Question: I am doing some editings with an original source code in OpenCV package to do my tasks. There have been some other compilation errors after my modification. But I've already fixed them. Here comes the last one that I don't know how to remove it:

moreover, this run-time error does not give any output to the command line to ease the debugging
Is there any solution when bugs come out like this??
PS: the original code is the function cvFindExtrinsicCameraParams2 of calib3d.cpp
for convinience, I post the original OpenCV function here:
'''
CV_IMPL void cvFindExtrinsicCameraParams2( const CvMat* objectPoints,
const CvMat* imagePoints, const CvMat* A,
const CvMat* distCoeffs, CvMat* rvec, CvMat* tvec,
int useExtrinsicGuess )
{
const int max_iter = 20;
Ptr<CvMat> matM, _Mxy, _m, _mn, matL, matJ;
int i, count;
double a[9], ar[9]={1,0,0,0,1,0,0,0,1}, R[9];
double MM[9], U[9], V[9], W[3];
CvScalar Mc;
double param[6];
CvMat matA = cvMat( 3, 3, CV_64F, a );
CvMat _Ar = cvMat( 3, 3, CV_64F, ar );
CvMat matR = cvMat( 3, 3, CV_64F, R );
CvMat _r = cvMat( 3, 1, CV_64F, param );
CvMat _t = cvMat( 3, 1, CV_64F, param + 3 );
CvMat _Mc = cvMat( 1, 3, CV_64F, Mc.val );
CvMat _MM = cvMat( 3, 3, CV_64F, MM );
CvMat matU = cvMat( 3, 3, CV_64F, U );
CvMat matV = cvMat( 3, 3, CV_64F, V );
CvMat matW = cvMat( 3, 1, CV_64F, W );
CvMat _param = cvMat( 6, 1, CV_64F, param );
CvMat _dpdr, _dpdt;
CV_Assert( CV_IS_MAT(objectPoints) && CV_IS_MAT(imagePoints) &&
CV_IS_MAT(A) && CV_IS_MAT(rvec) && CV_IS_MAT(tvec) );
count = MAX(objectPoints->cols, objectPoints->rows);
matM = cvCreateMat( 1, count, CV_64FC3 );
_m = cvCreateMat( 1, count, CV_64FC2 );
cvConvertPointsHomogeneous( objectPoints, matM );
cvConvertPointsHomogeneous( imagePoints, _m );
cvConvert( A, &matA );
CV_Assert( (CV_MAT_DEPTH(rvec->type) == CV_64F || CV_MAT_DEPTH(rvec->type) == CV_32F) &&
(rvec->rows == 1 || rvec->cols == 1) && rvec->rows*rvec->cols*CV_MAT_CN(rvec->type) == 3 );
CV_Assert( (CV_MAT_DEPTH(tvec->type) == CV_64F || CV_MAT_DEPTH(tvec->type) == CV_32F) &&
(tvec->rows == 1 || tvec->cols == 1) && tvec->rows*tvec->cols*CV_MAT_CN(tvec->type) == 3 );
_mn = cvCreateMat( 1, count, CV_64FC2 );
_Mxy = cvCreateMat( 1, count, CV_64FC2 );
// normalize image points
// (unapply the intrinsic matrix transformation and distortion)
cvUndistortPoints( _m, _mn, &matA, distCoeffs, 0, &_Ar );
if( useExtrinsicGuess )
{
CvMat _r_temp = cvMat(rvec->rows, rvec->cols,
CV_MAKETYPE(CV_64F,CV_MAT_CN(rvec->type)), param );
CvMat _t_temp = cvMat(tvec->rows, tvec->cols,
CV_MAKETYPE(CV_64F,CV_MAT_CN(tvec->type)), param + 3);
cvConvert( rvec, &_r_temp );
cvConvert( tvec, &_t_temp );
}
else
{
Mc = cvAvg(matM);
cvReshape( matM, matM, 1, count );
cvMulTransposed( matM, &_MM, 1, &_Mc );
cvSVD( &_MM, &matW, 0, &matV, CV_SVD_MODIFY_A + CV_SVD_V_T );
// initialize extrinsic parameters
if( W[2]/W[1] < 1e-3 || count < 4 )
{
// a planar structure case (all M's lie in the same plane)
double tt[3], h[9], h1_norm, h2_norm;
CvMat* R_transform = &matV;
CvMat T_transform = cvMat( 3, 1, CV_64F, tt );
CvMat matH = cvMat( 3, 3, CV_64F, h );
CvMat _h1, _h2, _h3;
if( V[2]*V[2] + V[5]*V[5] < 1e-10 )
cvSetIdentity( R_transform );
if( cvDet(R_transform) < 0 )
cvScale( R_transform, R_transform, -1 );
cvGEMM( R_transform, &_Mc, -1, 0, 0, &T_transform, CV_GEMM_B_T );
for( i = 0; i < count; i++ )
{
const double* Rp = R_transform->data.db;
const double* Tp = T_transform.data.db;
const double* src = matM->data.db + i*3;
double* dst = _Mxy->data.db + i*2;
dst[0] = Rp[0]*src[0] + Rp[1]*src[1] + Rp[2]*src[2] + Tp[0];
dst[1] = Rp[3]*src[0] + Rp[4]*src[1] + Rp[5]*src[2] + Tp[1];
}
cvFindHomography( _Mxy, _mn, &matH );
if( cvCheckArr(&matH, CV_CHECK_QUIET) )
{
cvGetCol( &matH, &_h1, 0 );
_h2 = _h1; _h2.data.db++;
_h3 = _h2; _h3.data.db++;
h1_norm = sqrt(h[0]*h[0] + h[3]*h[3] + h[6]*h[6]);
h2_norm = sqrt(h[1]*h[1] + h[4]*h[4] + h[7]*h[7]);
cvScale( &_h1, &_h1, 1./MAX(h1_norm, DBL_EPSILON) );
cvScale( &_h2, &_h2, 1./MAX(h2_norm, DBL_EPSILON) );
cvScale( &_h3, &_t, 2./MAX(h1_norm + h2_norm, DBL_EPSILON));
cvCrossProduct( &_h1, &_h2, &_h3 );
cvRodrigues2( &matH, &_r );
cvRodrigues2( &_r, &matH );
cvMatMulAdd( &matH, &T_transform, &_t, &_t );
cvMatMul( &matH, R_transform, &matR );
}
else
{
cvSetIdentity( &matR );
cvZero( &_t );
}
cvRodrigues2( &matR, &_r );
}
else
{
// non-planar structure. Use DLT method
double* L;
double LL[12*12], LW[12], LV[12*12], sc;
CvMat _LL = cvMat( 12, 12, CV_64F, LL );
CvMat _LW = cvMat( 12, 1, CV_64F, LW );
CvMat _LV = cvMat( 12, 12, CV_64F, LV );
CvMat _RRt, _RR, _tt;
CvPoint3D64f* M = (CvPoint3D64f*)matM->data.db;
CvPoint2D64f* mn = (CvPoint2D64f*)_mn->data.db;
matL = cvCreateMat( 2*count, 12, CV_64F );
L = matL->data.db;
for( i = 0; i < count; i++, L += 24 )
{
double x = -mn[i].x, y = -mn[i].y;
L[0] = L[16] = M[i].x;
L[1] = L[17] = M[i].y;
L[2] = L[18] = M[i].z;
L[3] = L[19] = 1.;
L[4] = L[5] = L[6] = L[7] = 0.;
L[12] = L[13] = L[14] = L[15] = 0.;
L[8] = x*M[i].x;
L[9] = x*M[i].y;
L[10] = x*M[i].z;
L[11] = x;
L[20] = y*M[i].x;
L[21] = y*M[i].y;
L[22] = y*M[i].z;
L[23] = y;
}
cvMulTransposed( matL, &_LL, 1 );
cvSVD( &_LL, &_LW, 0, &_LV, CV_SVD_MODIFY_A + CV_SVD_V_T );
_RRt = cvMat( 3, 4, CV_64F, LV + 11*12 );
cvGetCols( &_RRt, &_RR, 0, 3 );
cvGetCol( &_RRt, &_tt, 3 );
if( cvDet(&_RR) < 0 )
cvScale( &_RRt, &_RRt, -1 );
sc = cvNorm(&_RR);
cvSVD( &_RR, &matW, &matU, &matV, CV_SVD_MODIFY_A + CV_SVD_U_T + CV_SVD_V_T );
cvGEMM( &matU, &matV, 1, 0, 0, &matR, CV_GEMM_A_T );
cvScale( &_tt, &_t, cvNorm(&matR)/sc );
cvRodrigues2( &matR, &_r );
}
}
cvReshape( matM, matM, 3, 1 );
cvReshape( _mn, _mn, 2, 1 );
// refine extrinsic parameters using iterative algorithm
CvLevMarq solver( 6, count*2, cvTermCriteria(CV_TERMCRIT_EPS+CV_TERMCRIT_ITER,max_iter,FLT_EPSILON), true);
cvCopy( &_param, solver.param );
for(;;)
{
CvMat *matJ = 0, *_err = 0;
const CvMat *__param = 0;
bool proceed = solver.update( __param, matJ, _err );
cvCopy( __param, &_param );
if( !proceed || !_err )
break;
cvReshape( _err, _err, 2, 1 );
if( matJ )
{
cvGetCols( matJ, &_dpdr, 0, 3 );
cvGetCols( matJ, &_dpdt, 3, 6 );
cvProjectPoints2( matM, &_r, &_t, &matA, distCoeffs,
_err, &_dpdr, &_dpdt, 0, 0, 0 );
}
else
{
cvProjectPoints2( matM, &_r, &_t, &matA, distCoeffs,
_err, 0, 0, 0, 0, 0 );
}
cvSub(_err, _m, _err);
cvReshape( _err, _err, 1, 2*count );
}
cvCopy( solver.param, &_param );
_r = cvMat( rvec->rows, rvec->cols,
CV_MAKETYPE(CV_64F,CV_MAT_CN(rvec->type)), param );
_t = cvMat( tvec->rows, tvec->cols,
CV_MAKETYPE(CV_64F,CV_MAT_CN(tvec->type)), param + 3 );
cvConvert( &_r, rvec );
cvConvert( &_t, tvec );
}
'''
I guess it is pretty complicated! :(
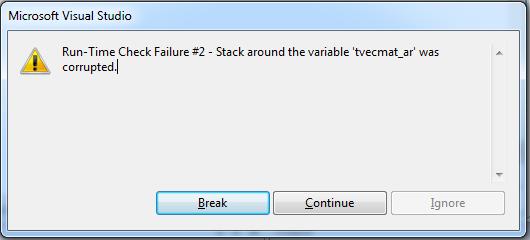
Answer: What's going wrong here is that in one of the function calls the compiler is putting local variables, including 'tvecmat_ar' on the stack, but in a debug build it is also putting some guard blocks after the variables. When the function is about to return and the stack is popped the debug runtime checks the status of the guard blocks. If they have a different value then this generates the stack corruption error that you are seeing. So this means that code in that function is corrupting memory. I would bet that you are writing to an array beyond the size of that array.
You haven't attached the source of the code containing the variable that it is warning you about, so it's impossible to tell any further, but I would advise checking all array allocations and indexes in your function.